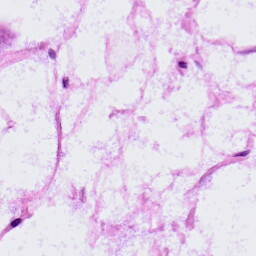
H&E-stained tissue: LymphNode